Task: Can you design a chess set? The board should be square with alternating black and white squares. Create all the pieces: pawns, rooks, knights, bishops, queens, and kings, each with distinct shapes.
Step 5148:
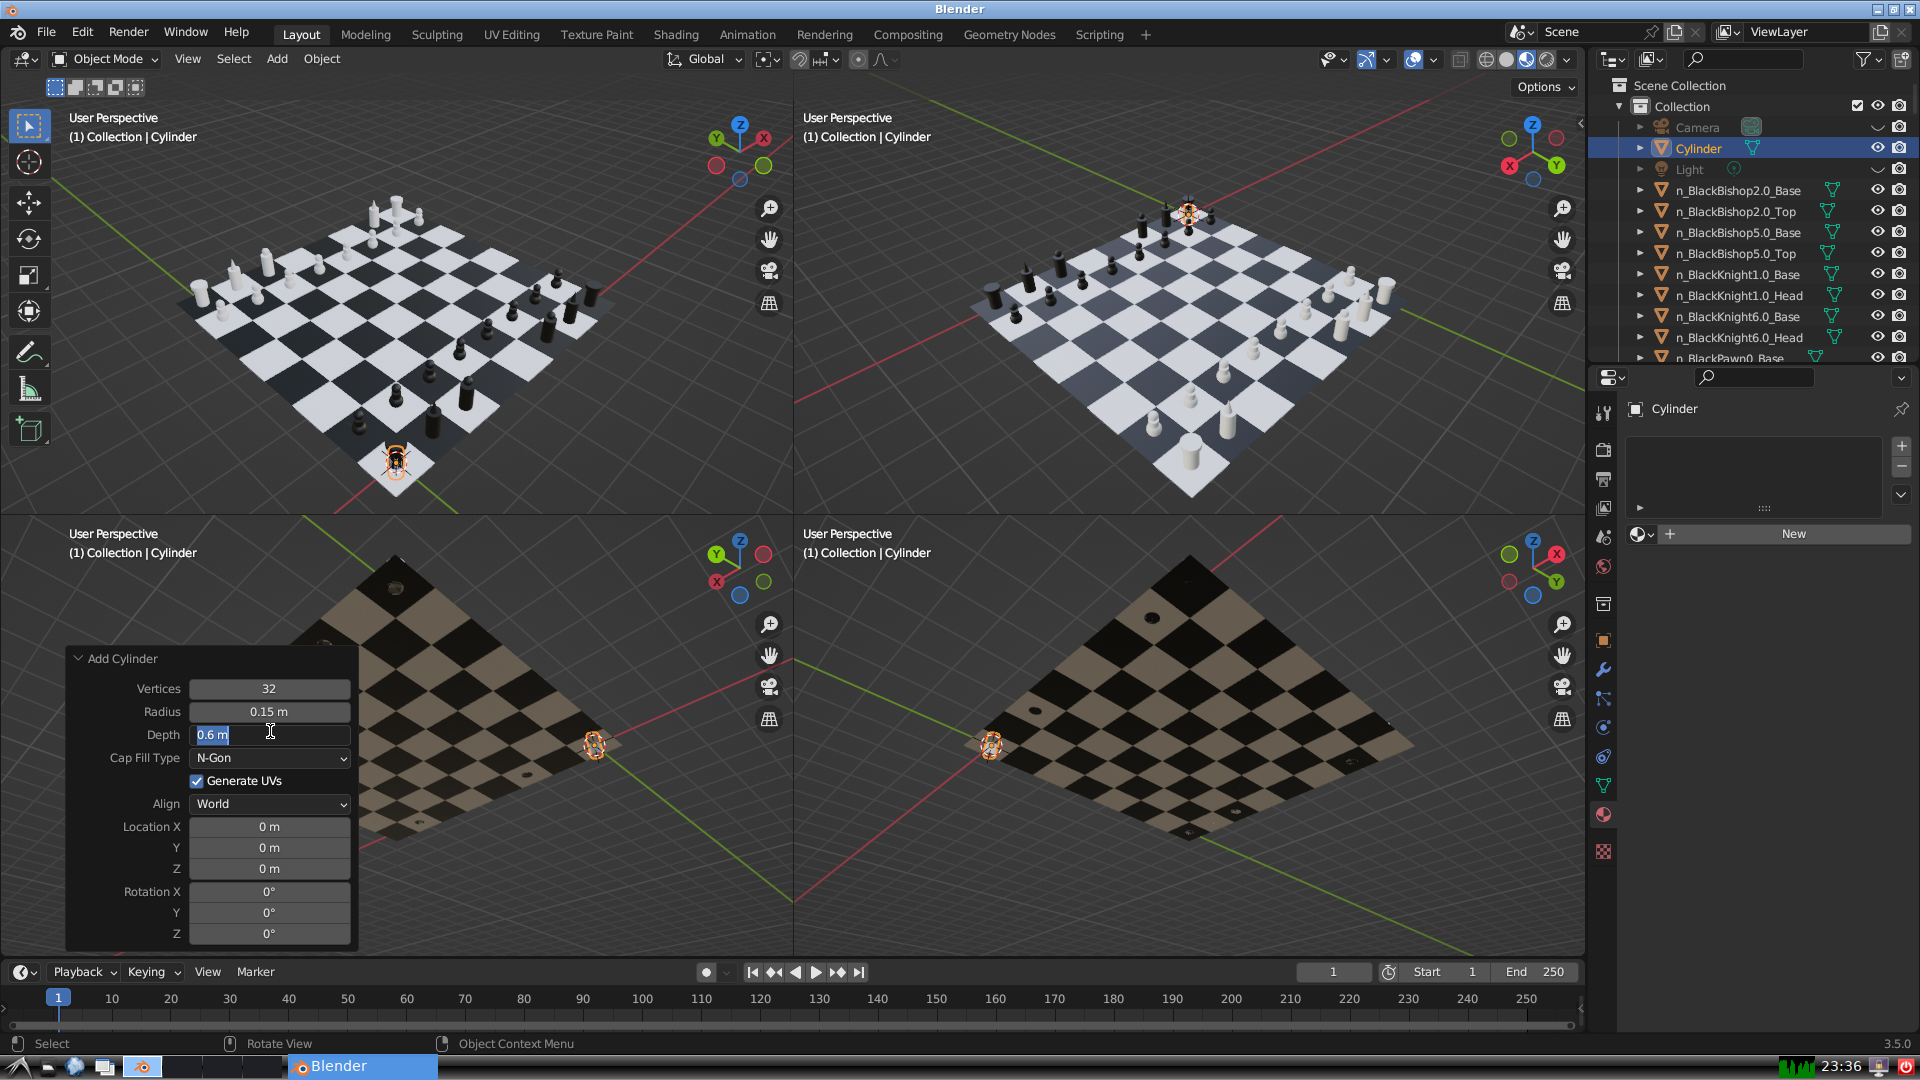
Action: input_text: 0.6